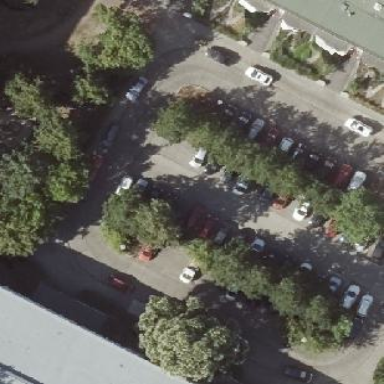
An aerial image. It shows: Parking available on the street side.